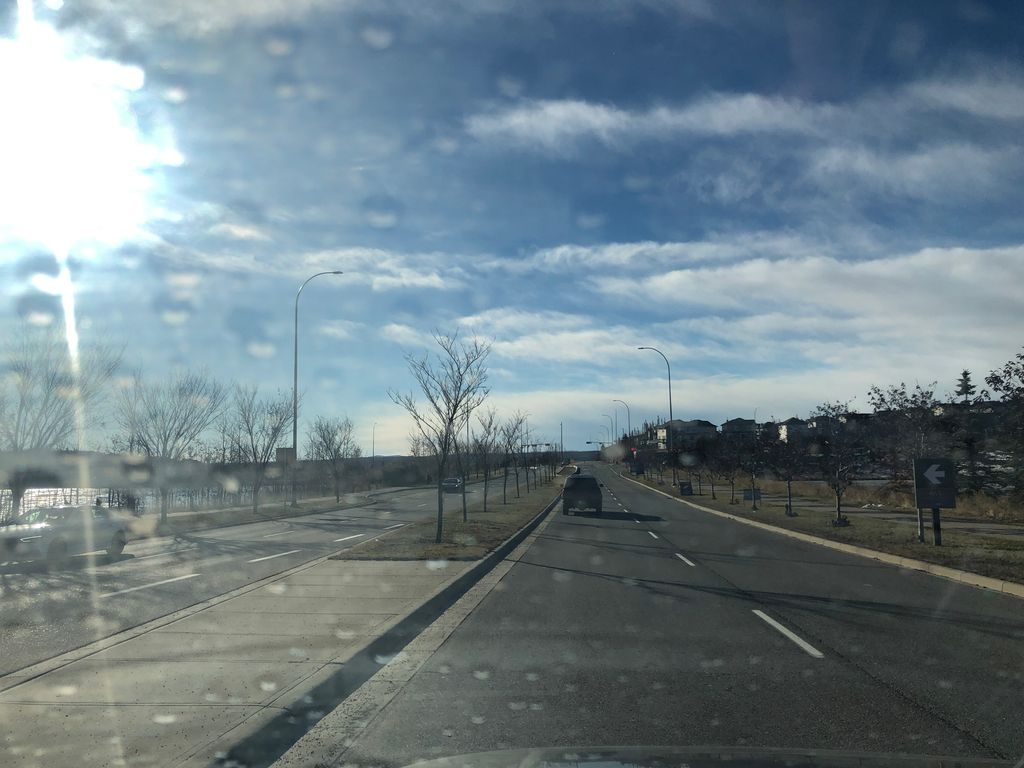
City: calgary